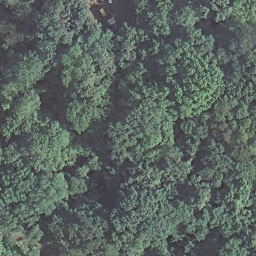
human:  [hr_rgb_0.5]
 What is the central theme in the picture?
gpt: forest